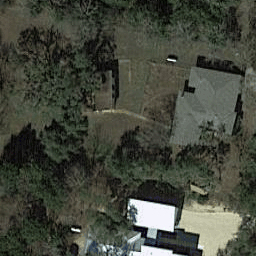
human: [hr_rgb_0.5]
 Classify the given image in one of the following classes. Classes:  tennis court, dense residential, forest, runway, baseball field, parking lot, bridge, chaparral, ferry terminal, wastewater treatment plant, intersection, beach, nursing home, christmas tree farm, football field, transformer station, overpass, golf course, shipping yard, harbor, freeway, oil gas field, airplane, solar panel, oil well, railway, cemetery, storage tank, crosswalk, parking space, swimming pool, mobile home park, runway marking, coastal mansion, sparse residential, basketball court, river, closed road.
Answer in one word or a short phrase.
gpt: sparse residential